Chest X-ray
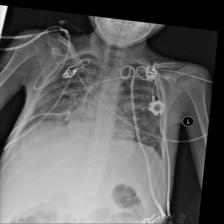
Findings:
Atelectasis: negative
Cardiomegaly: negative
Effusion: negative
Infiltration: negative
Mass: negative
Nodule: negative
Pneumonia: negative
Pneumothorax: negative
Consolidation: negative
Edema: negative
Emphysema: negative
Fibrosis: negative
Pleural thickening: negative
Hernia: negative